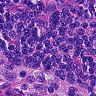
Metastatic tissue present: no